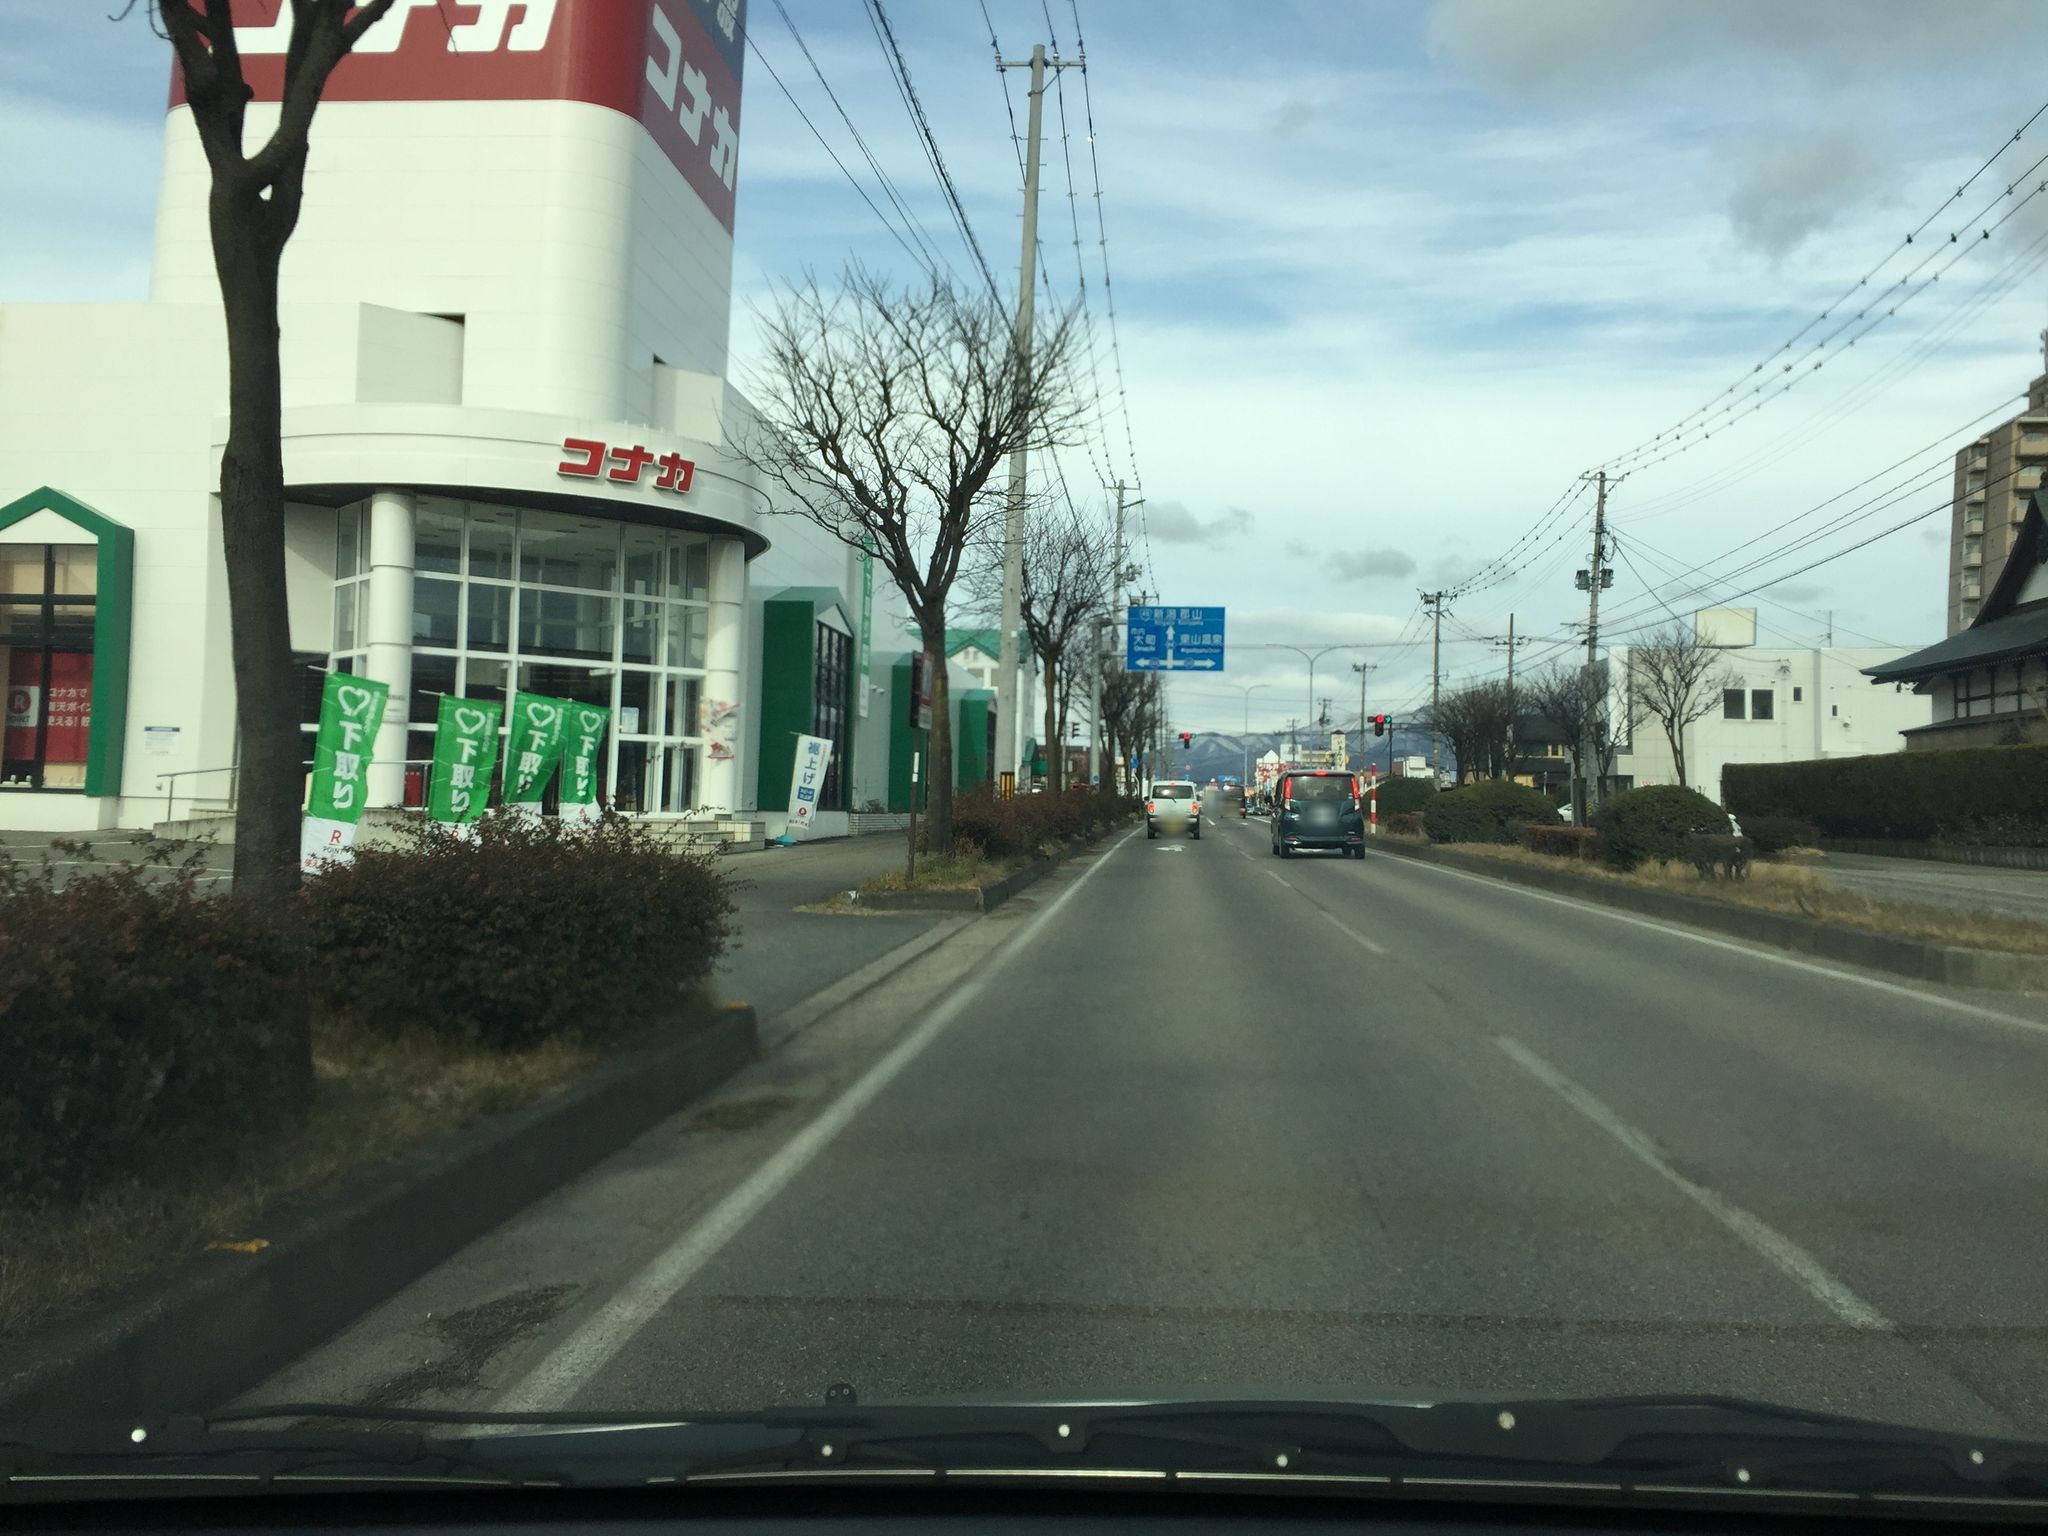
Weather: cloudy
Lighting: day
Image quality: good
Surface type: driving surface
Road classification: primary
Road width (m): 3.8
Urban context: urban centre
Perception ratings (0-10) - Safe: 1.42, Lively: 6.57, Beautiful: 2.68, Boring: 5.18, Depressing: 5.36, Wealthy: 1.82